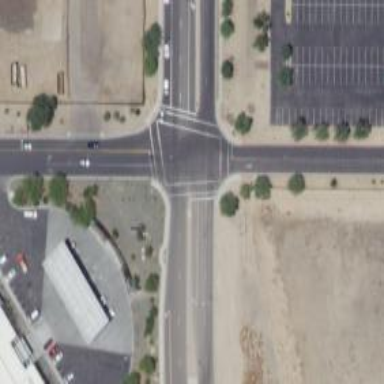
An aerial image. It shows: Solid stop line on the road.